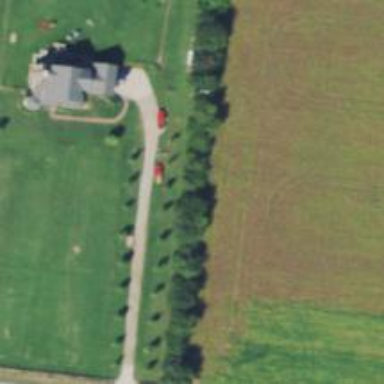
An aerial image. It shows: Driveway leading to service road.